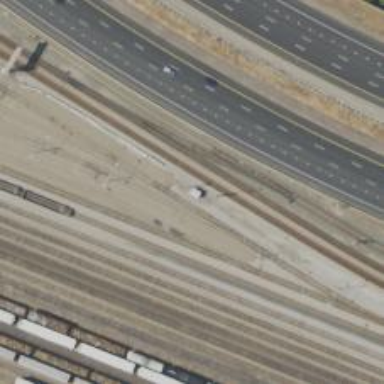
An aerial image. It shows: Railway spur junction.